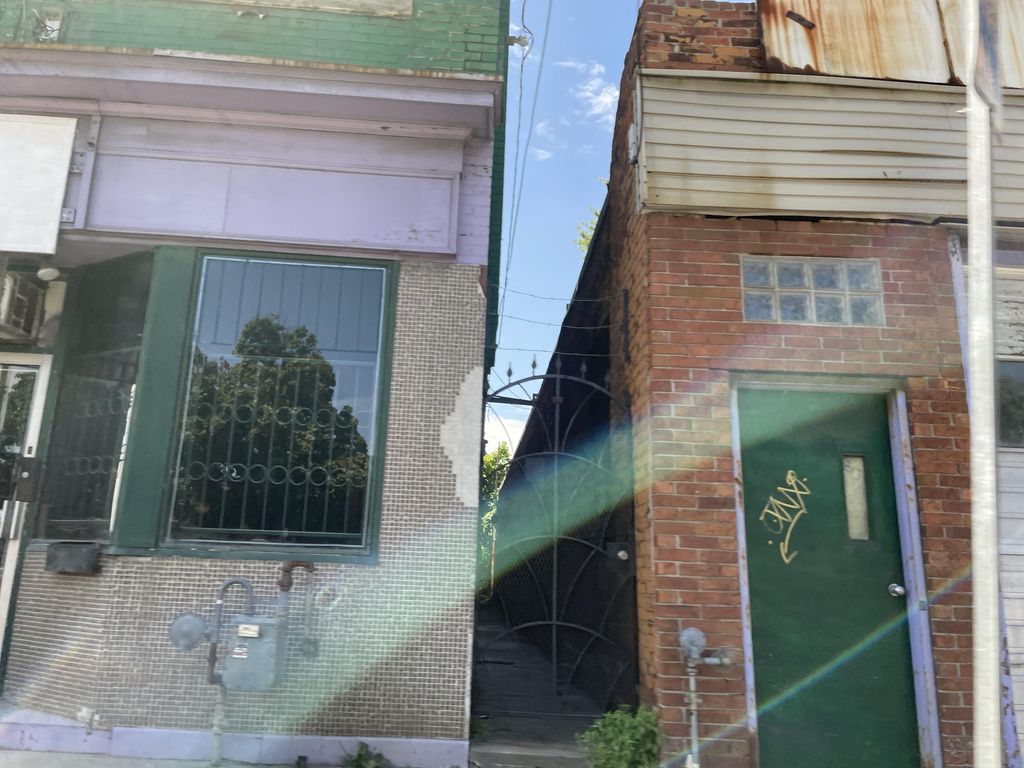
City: hamilton